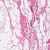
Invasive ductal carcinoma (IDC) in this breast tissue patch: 0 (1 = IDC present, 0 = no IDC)